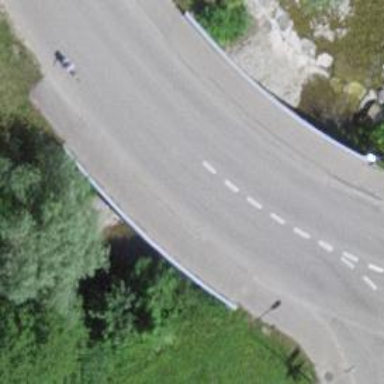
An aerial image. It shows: Asphalt footway with sidewalk on bridge.